Question: I am getting this injection/JNDI-lookup error from my Java EE web application:
'''
type Exception report
message
descriptionThe server encountered an internal error () that prevented it from fulfilling this request.
exception
javax.servlet.ServletException: PWC1392: Error instantiating servlet class OPRSystem.OPRSystem
root cause
com.sun.enterprise.container.common.spi.util.InjectionException: Error creating managed object for class: class OPRSystem.OPRSystem
root cause
com.sun.enterprise.container.common.spi.util.InjectionException: Exception attempting to inject Remote ejb-ref name=OPRSystem.OPRSystem/agent,Remote 3.x interface =AccountManager.Agent,ejb-link=null,lookup=,mappedName=,jndi-name=AccountManager.Agent,refType=Session into class OPRSystem.OPRSystem: Lookup failed for 'java:comp/env/OPRSystem.OPRSystem/agent' in SerialContext[myEnv={java.naming.factory.initial=com.sun.enterprise.naming.impl.SerialInitContextFactory, java.naming.factory.state=com.sun.corba.ee.impl.presentation.rmi.JNDIStateFactoryImpl, java.naming.factory.url.pkgs=com.sun.enterprise.naming}
root cause
javax.naming.NamingException: Lookup failed for 'java:comp/env/OPRSystem.OPRSystem/agent' in SerialContext[myEnv={java.naming.factory.initial=com.sun.enterprise.naming.impl.SerialInitContextFactory, java.naming.factory.state=com.sun.corba.ee.impl.presentation.rmi.JNDIStateFactoryImpl, java.naming.factory.url.pkgs=com.sun.enterprise.naming} [Root exception is javax.naming.NamingException: Exception resolving Ejb for 'Remote ejb-ref name=OPRSystem.OPRSystem/agent,Remote 3.x interface =AccountManager.Agent,ejb-link=null,lookup=,mappedName=,jndi-name=AccountManager.Agent,refType=Session' . Actual (possibly internal) Remote JNDI name used for lookup is 'AccountManager.Agent#AccountManager.Agent' [Root exception is javax.naming.NamingException: Lookup failed for 'AccountManager.Agent#AccountManager.Agent' in SerialContext[myEnv={java.naming.factory.initial=com.sun.enterprise.naming.impl.SerialInitContextFactory, java.naming.factory.state=com.sun.corba.ee.impl.presentation.rmi.JNDIStateFactoryImpl, java.naming.factory.url.pkgs=com.sun.enterprise.naming} [Root exception is javax.naming.NameNotFoundException: AccountManager.Agent#AccountManager.Agent not found]]]
root cause
javax.naming.NamingException: Exception resolving Ejb for 'Remote ejb-ref name=OPRSystem.OPRSystem/agent,Remote 3.x interface =AccountManager.Agent,ejb-link=null,lookup=,mappedName=,jndi-name=AccountManager.Agent,refType=Session' . Actual (possibly internal) Remote JNDI name used for lookup is 'AccountManager.Agent#AccountManager.Agent' [Root exception is javax.naming.NamingException: Lookup failed for 'AccountManager.Agent#AccountManager.Agent' in SerialContext[myEnv={java.naming.factory.initial=com.sun.enterprise.naming.impl.SerialInitContextFactory, java.naming.factory.state=com.sun.corba.ee.impl.presentation.rmi.JNDIStateFactoryImpl, java.naming.factory.url.pkgs=com.sun.enterprise.naming} [Root exception is javax.naming.NameNotFoundException: AccountManager.Agent#AccountManager.Agent not found]]
root cause
javax.naming.NamingException: Lookup failed for 'AccountManager.Agent#AccountManager.Agent' in SerialContext[myEnv={java.naming.factory.initial=com.sun.enterprise.naming.impl.SerialInitContextFactory, java.naming.factory.state=com.sun.corba.ee.impl.presentation.rmi.JNDIStateFactoryImpl, java.naming.factory.url.pkgs=com.sun.enterprise.naming} [Root exception is javax.naming.NameNotFoundException: AccountManager.Agent#AccountManager.Agent not found]
root cause
javax.naming.NameNotFoundException: AccountManager.Agent#AccountManager.Agent not found
'''
Not sure what code to paste here, please let me know, thanks.
Here's my web.xml:
'''
<?xml version="1.0" encoding="UTF-8"?>
<web-app version="3.0" xmlns="http://java.sun.com/xml/ns/javaee" xmlns:xsi="http://www.w3.org/2001/XMLSchema-instance" xsi:schemaLocation="http://java.sun.com/xml/ns/javaee http://java.sun.com/xml/ns/javaee/web-app_3_0.xsd">
<servlet>
<servlet-name>OPRSystem</servlet-name>
<servlet-class>OPRSystem.OPRSystem</servlet-class>
</servlet>
<servlet-mapping>
<servlet-name>OPRSystem</servlet-name>
<url-pattern>*.do</url-pattern>
</servlet-mapping>
<session-config>
<session-timeout>
30
</session-timeout>
</session-config>
</web-app>
'''
This is my action class that intanties the ejbs:
'''
package OPRSystem;
import AccountManager.Agent;
import AccountManager.Customer;
import AccountManager.Owner;
import RentalManager.FinancialInstitution;
import javax.servlet.http.HttpServletRequest;
/**
*
* @author ssome
*/
public abstract class Action {
private final String successpage;
private final String failpage;
protected Agent agent;
protected Customer customer;
protected Owner owner;
protected FinancialInstitution fi;
public Action(String success, String fail) {
this.successpage = success;
this.failpage = fail;
}
public abstract String perform(HttpServletRequest req);
/**
* @return the successpage
*/
public String getSuccesspage() {
return successpage;
}
/**
* @return the failpage
*/
public String getFailpage() {
return failpage;
}
/**
* @param agent the agent to set
*/
public void setAgent(Agent agent) {
this.agent = agent;
}
/**
* @param customer the customer to set
*/
public void setCustomer(Customer customer) {
this.customer = customer;
}
/**
* @param owner the owner to set
*/
public void setOwner(Owner owner) {
this.owner = owner;
}
/**
* @param fi the fi to set
*/
public void setFi(FinancialInstitution fi) {
this.fi = fi;
}
}
'''
Here's my OPRSystem class:
'''
package OPRSystem;
import AccountManager.Agent;
import AccountManager.Customer;
import AccountManager.Owner;
import RentalManager.FinancialInstitution;
import java.io.IOException;
import java.util.HashMap;
import javax.ejb.EJB;
import javax.servlet.RequestDispatcher;
import javax.servlet.ServletException;
import javax.servlet.annotation.WebServlet;
import javax.servlet.http.HttpServlet;
import javax.servlet.http.HttpServletRequest;
import javax.servlet.http.HttpServletResponse;
@WebServlet(name="OPRSystem", urlPatterns={"*.do"})
public class OPRSystem extends HttpServlet {
@EJB
private Agent agent;
@EJB
private Customer customer;
@EJB
private Owner owner;
@EJB
private FinancialInstitution fi;
private HashMap<String,Action> actions;
@Override
public void init() throws ServletException {
java.util.Date date = new java.util.Date();
java.sql.Date sqlDate = new java.sql.Date(date.getTime());
java.sql.Time sqlTime = new java.sql.Time(date.getTime());
agent.createAdmin(sqlDate, sqlTime);
actions = new HashMap<String,Action>();
LoginAction la = new LoginAction("/Welcome.jsp", "/index.jsp");
la.setAgent(agent);
la.setCustomer(customer);
la.setOwner(owner);
actions.put("login", la);
}
/**
* Processes requests for both HTTP <code>GET</code> and <code>POST</code> methods.
* @param request servlet request
* @param response servlet response
* @throws ServletException if a servlet-specific error occurs
* @throws IOException if an I/O error occurs
*/
protected void processRequest(HttpServletRequest request, HttpServletResponse response)
throws ServletException, IOException {
String next = "";
String op = getOperation(request.getRequestURL());
Action act = actions.get(op);
if (act != null) {
next = act.perform(request);
}
// Get the dispatcher
RequestDispatcher dispatcher =
getServletContext().getRequestDispatcher(next);
if (dispatcher != null)
dispatcher.forward(request, response);
}
public String getOperation(StringBuffer requestURL) {
int lastslash = requestURL.lastIndexOf("/");
int lastdot = requestURL.lastIndexOf(".");
String op = requestURL.substring(lastslash+1, lastdot);
return op;
}
// <editor-fold defaultstate="collapsed" desc="HttpServlet methods. Click on the + sign on the left to edit the code.">
/**
* Handles the HTTP <code>GET</code> method.
* @param request servlet request
* @param response servlet response
* @throws ServletException if a servlet-specific error occurs
* @throws IOException if an I/O error occurs
*/
@Override
protected void doGet(HttpServletRequest request, HttpServletResponse response)
throws ServletException, IOException {
processRequest(request, response);
}
/**
* Handles the HTTP <code>POST</code> method.
* @param request servlet request
* @param response servlet response
* @throws ServletException if a servlet-specific error occurs
* @throws IOException if an I/O error occurs
*/
@Override
protected void doPost(HttpServletRequest request, HttpServletResponse response)
throws ServletException, IOException {
processRequest(request, response);
}
/**
* Returns a short description of the servlet.
* @return a String containing servlet description
*/
@Override
public String getServletInfo() {
return "Short description";
}// </editor-fold>
}
'''
Here's my project structure:

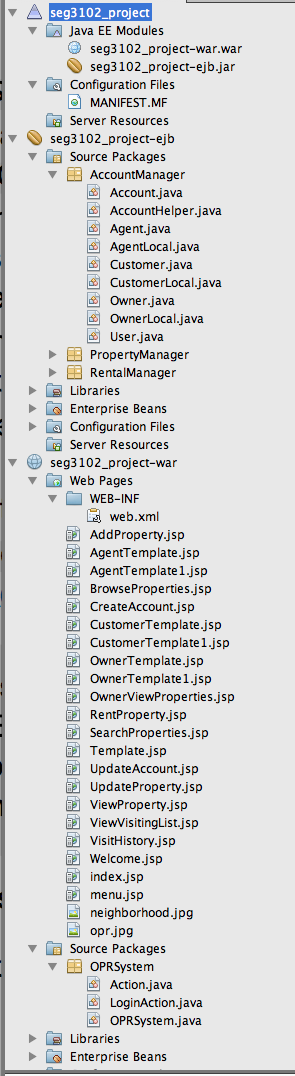
Answer: Okay, from the information you've provided I can gather the following:
- - 'OPRSystem.java'- 'OPRSystem.OPRSystem'- - - '@Remote'- - 'Agent'- 'java:comp/env/OPRSystem.OPRSystem/agent'<URL>
> If the target EJB component is defined within the same application as
your referencing component and there is only one target EJB component
within the application that exposes the remote interface associated
with your EJB dependency, then the mapping will happen automatically.
In this case, there is no need to specify any additional mapping
information.
Can you confirm that your EJBs are deployed in the same application?
And can you see evidence that they are starting up correctly in the server logs?